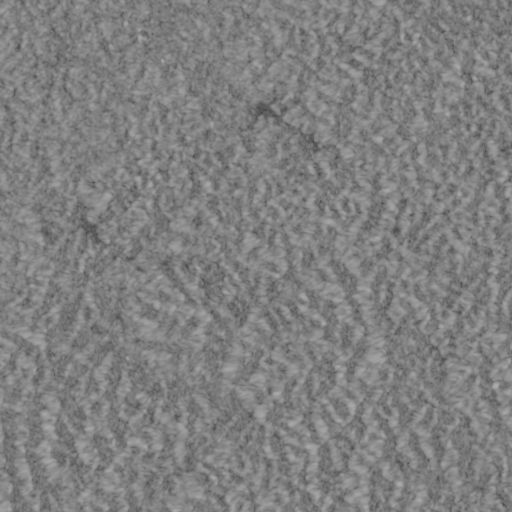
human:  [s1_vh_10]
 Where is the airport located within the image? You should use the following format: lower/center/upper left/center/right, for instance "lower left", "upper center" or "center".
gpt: The airport is located in the upper left of the image.
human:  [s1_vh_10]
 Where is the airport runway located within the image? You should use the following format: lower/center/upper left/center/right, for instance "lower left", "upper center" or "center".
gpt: The airport runway is located in the upper left of the image.
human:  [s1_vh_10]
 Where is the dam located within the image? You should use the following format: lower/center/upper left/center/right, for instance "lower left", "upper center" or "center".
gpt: The dam is located in the upper center of the image.
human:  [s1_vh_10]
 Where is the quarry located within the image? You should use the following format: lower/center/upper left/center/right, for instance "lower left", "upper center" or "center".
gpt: There is no quarry in the image.

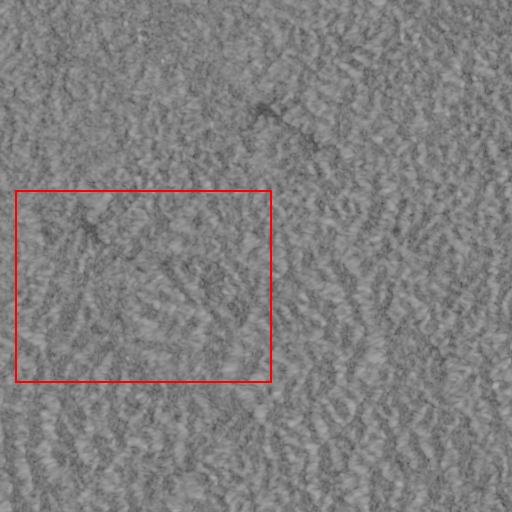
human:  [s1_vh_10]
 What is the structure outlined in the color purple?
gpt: There is no purple outline.
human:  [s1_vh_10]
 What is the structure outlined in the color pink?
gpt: There is no structure outlined in pink.